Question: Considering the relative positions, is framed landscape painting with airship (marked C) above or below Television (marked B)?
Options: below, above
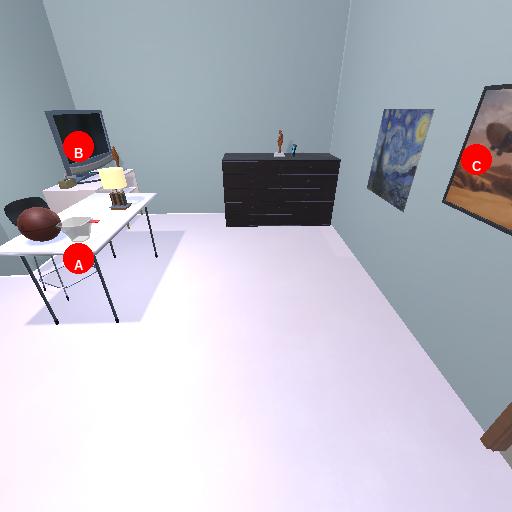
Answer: below